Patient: sex F, age 74
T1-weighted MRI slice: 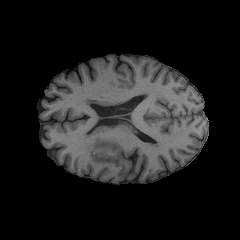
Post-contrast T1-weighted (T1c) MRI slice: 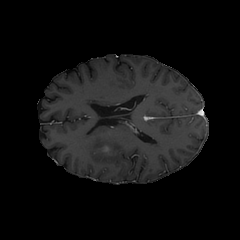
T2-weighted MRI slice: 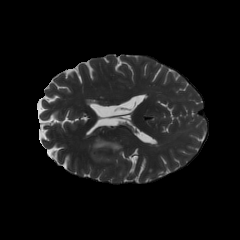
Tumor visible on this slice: yes
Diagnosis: Glioblastoma, IDH-wildtype
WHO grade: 4